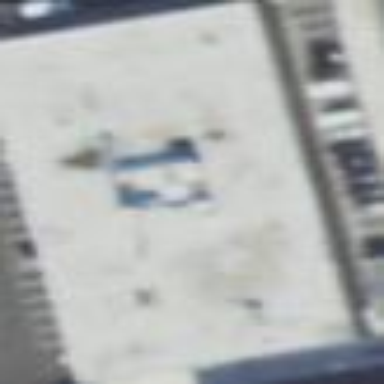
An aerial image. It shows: Car repair shop located in building.